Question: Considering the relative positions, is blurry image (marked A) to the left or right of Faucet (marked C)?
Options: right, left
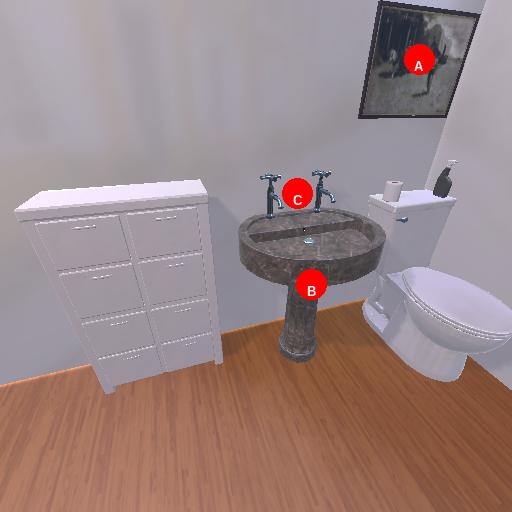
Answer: right